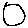
Label: circle